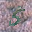
Label: 5